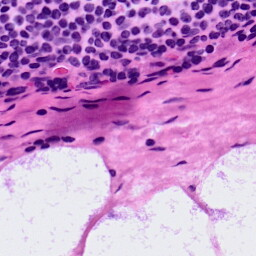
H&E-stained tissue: LymphNode